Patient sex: M
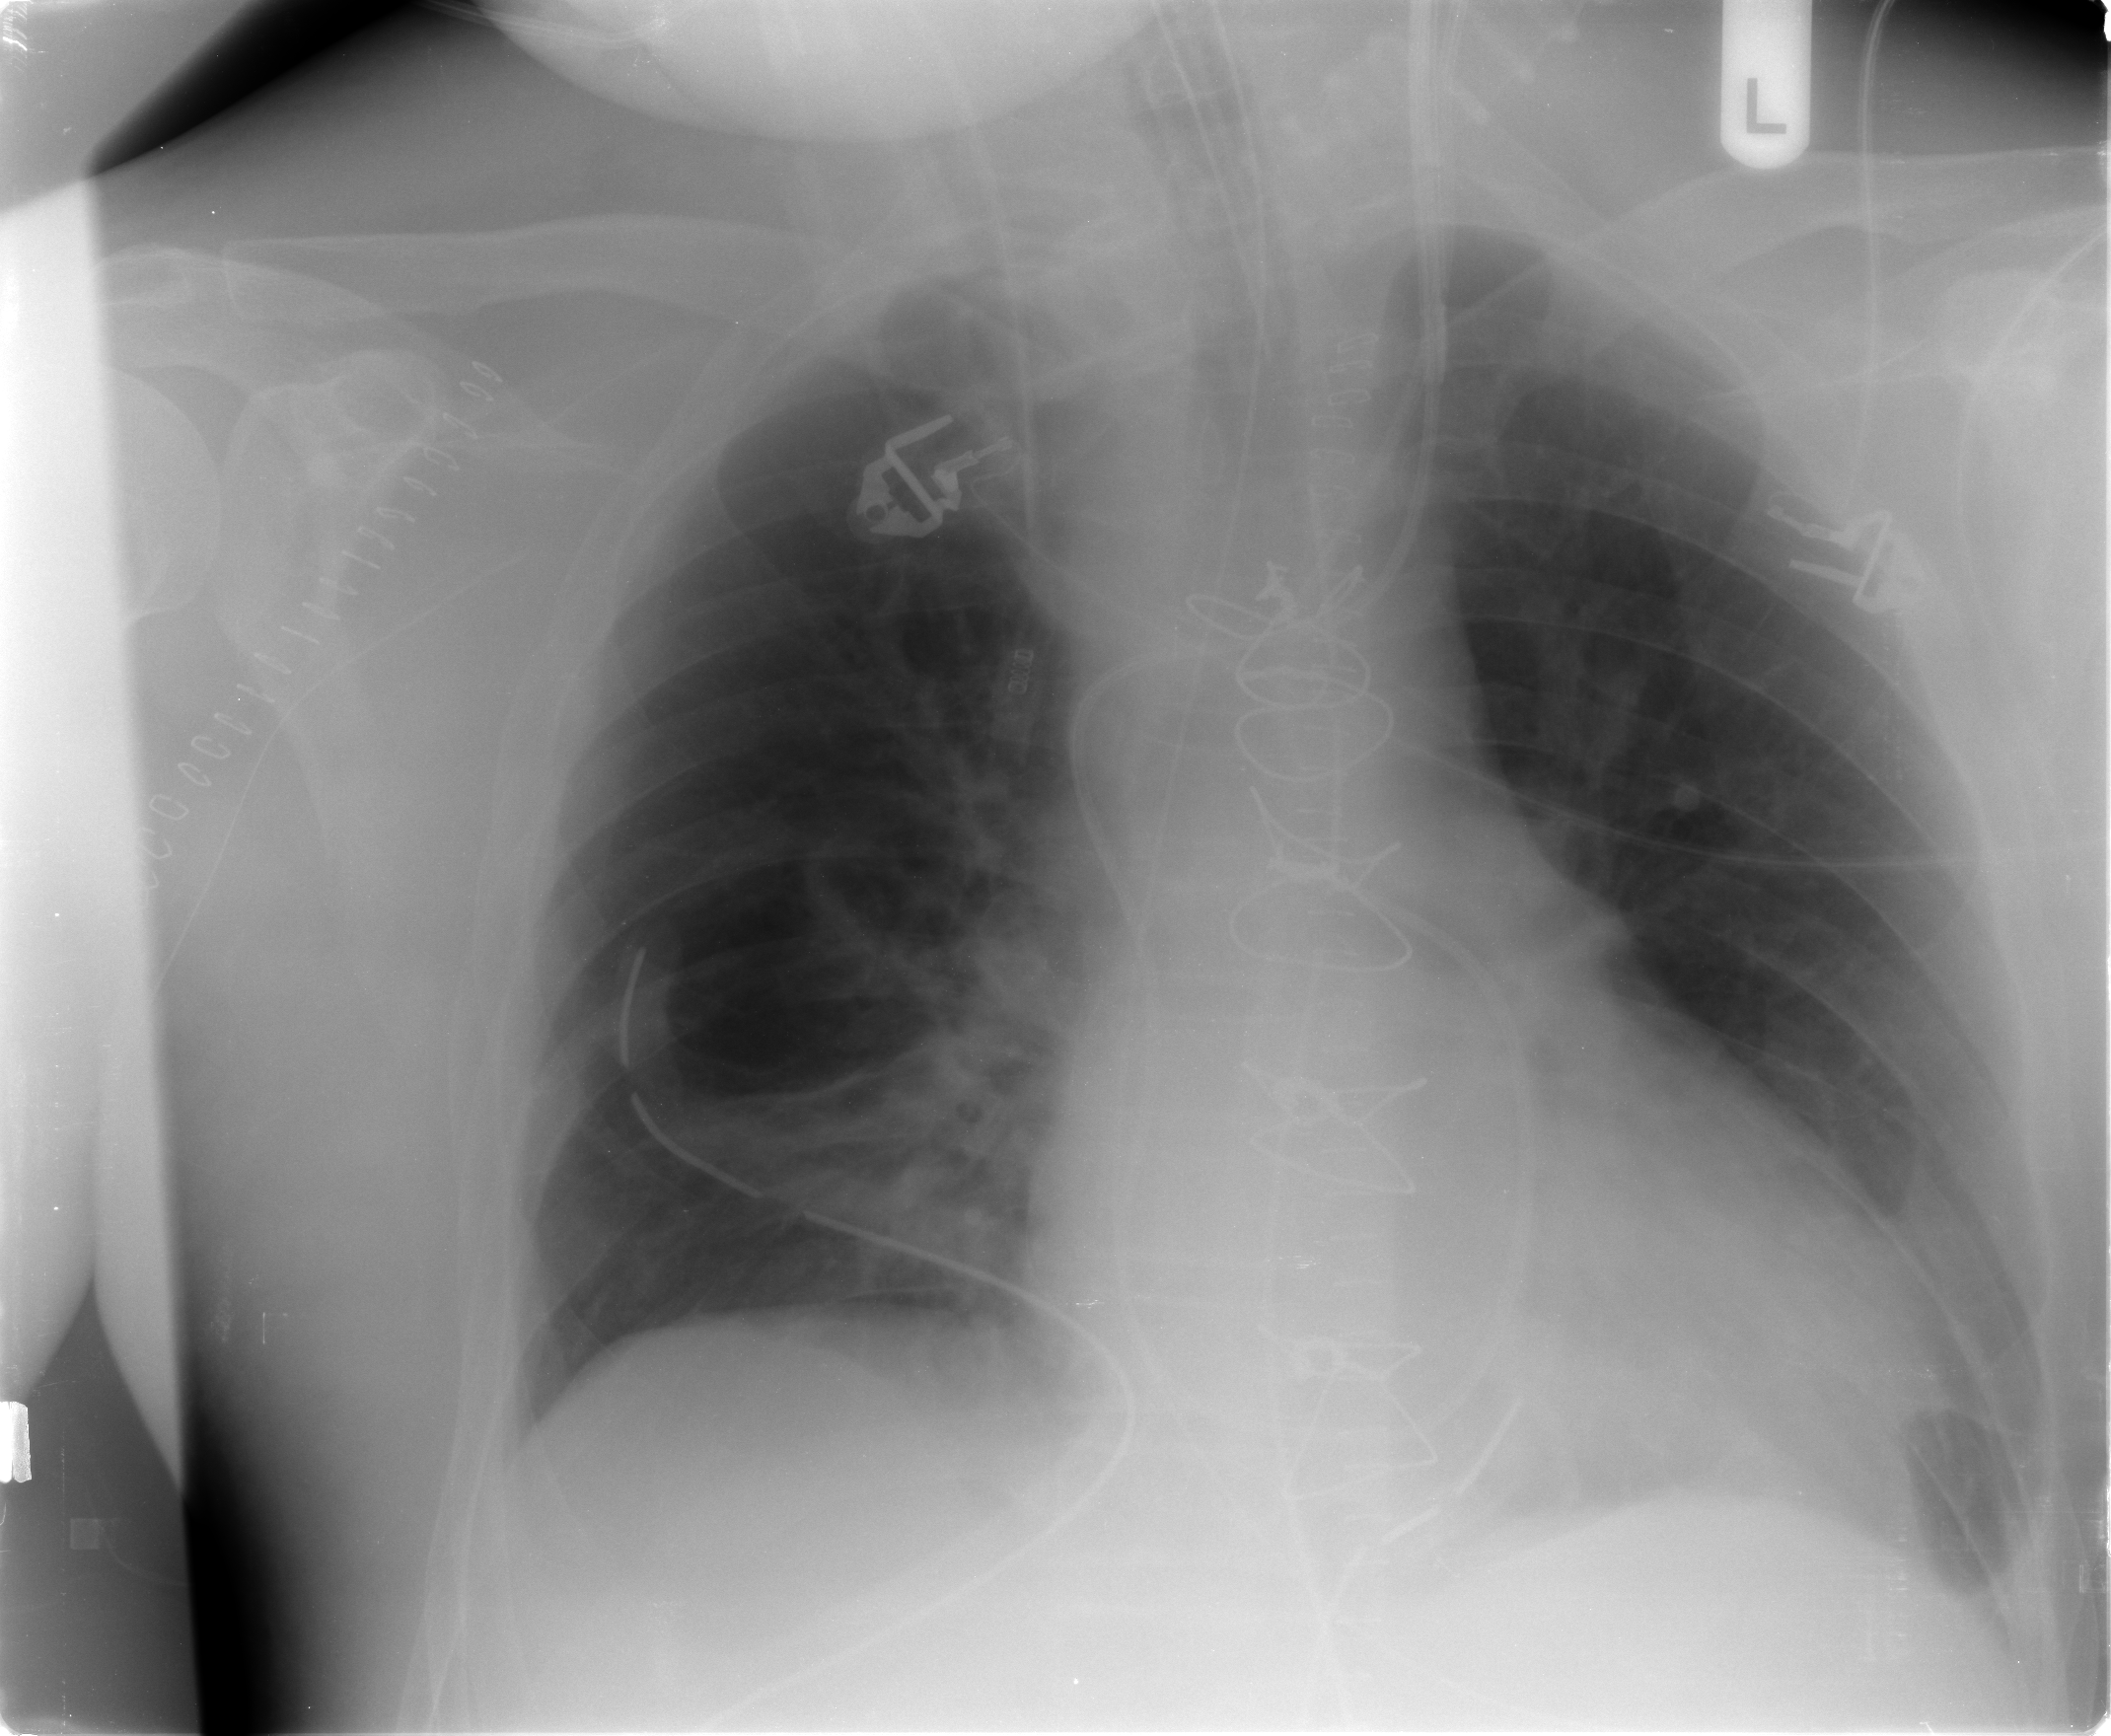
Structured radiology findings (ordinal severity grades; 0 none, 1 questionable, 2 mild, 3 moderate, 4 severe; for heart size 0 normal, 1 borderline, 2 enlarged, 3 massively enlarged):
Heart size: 2
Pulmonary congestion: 2
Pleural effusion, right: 0
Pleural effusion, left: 2
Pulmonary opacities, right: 0
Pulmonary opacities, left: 0
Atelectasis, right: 2
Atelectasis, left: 1